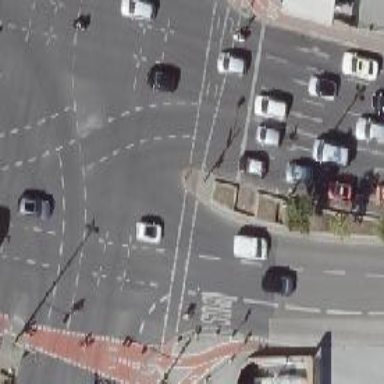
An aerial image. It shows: Cycleway on traffic island.